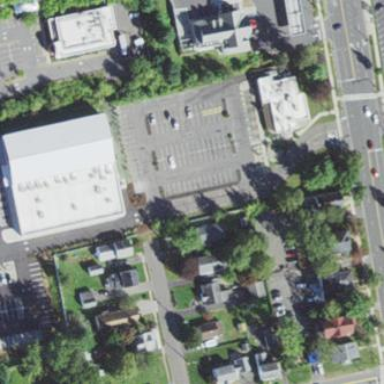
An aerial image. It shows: Parking area with asphalt surface.